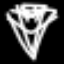
Label: diamond